Question: How can I add a post with more than one tag?
I'm doing this. The post is added to my Delicious collection but without tags.
> require 'www/delicious'd_api = WWW::Delicious.new('username', 'password')d_api.posts_add(:tags=> "tools,ruby,online",:url =>
'<URL>', :title => 'Rubular', :notes=>'a Ruby regular
expression editor')
I'm currently using <URL> gem but I'm open to other suggestion.
I also try the
> :tags=> ["tools","ruby","online"]
or event use the constructor
> tag = WWW::Delicious::Tag.new(:name => "tools")
but the result is the same the tags are mixted in one
thanks
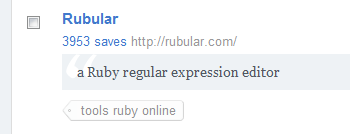
Answer: Inspired by <URL> code I create a class like this
> '''
require 'rubygems'
require 'httparty'
class Delicious
include HTTParty
base_uri 'https://api.del.icio.us/v1'
def initialize(auth)
@auth = auth
end
# query params that filter the posts are:
# url = (required) the url of the item.
# description= (required) the description of the item.
# extended = (optional) notes for the item.
# tags = (optional) tags for the item (comma delimited).
# dt = {CCYY-MM-DDThh:mm:ssZ}(optional) datestamp of the item (format "CCYY-MM-DDThh:mm:ssZ").
# replace = no(optional) don't replace post if given url has already been posted.
# shared = no(optional) make the item private
def add(options={}))
options.merge!({:basic_auth => @auth})
self.class.get('/posts/add', options)
end
end
'''
Then I can call it like this:
> '''
delicious = Delicious.new( :username => 'myUsername', :password => 'myPassword' )
puts delicious.add(:query => {:url => 'http://rubular.com/', :description => 'Rubular', :tags => "tools,ruby,online"})
'''